Question: Im following this link <URL> , to run my sample java chaincode.
When i run make peer from vagrant , it shows the following error.
<URL>
When i list peer i could find the files inside it .
[
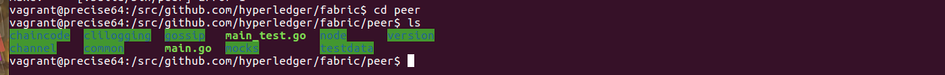
Answer: You do not need to use 'sudo' to build the peer. (the issue you have is that GOPATH is not defined for root so when you run 'sudo' Go cannot find the fabric source)
More importantly, you are working off a very old version of the documentation. Many things have changed since. You should be looking at <URL>.